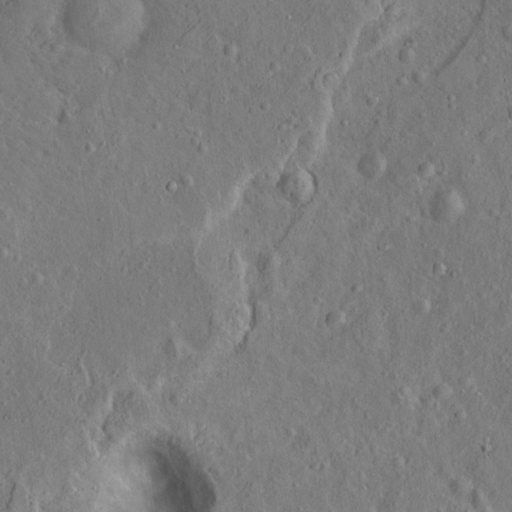
Objects detected: cone